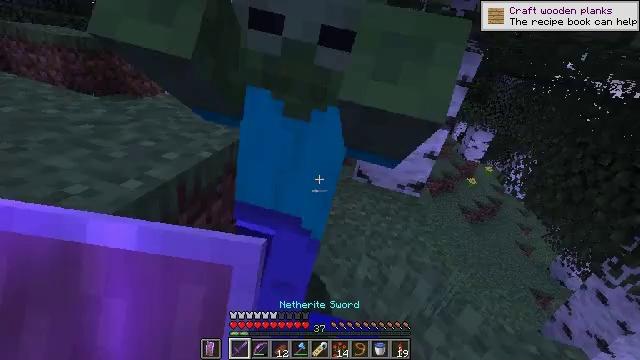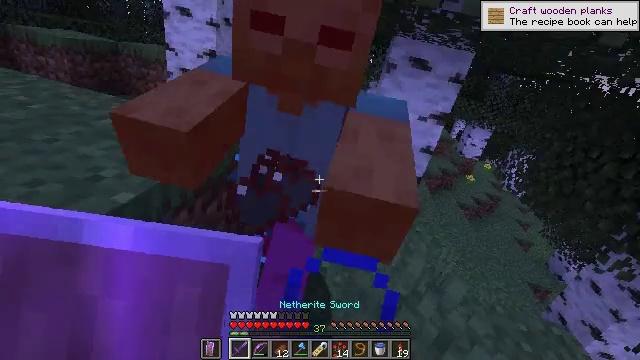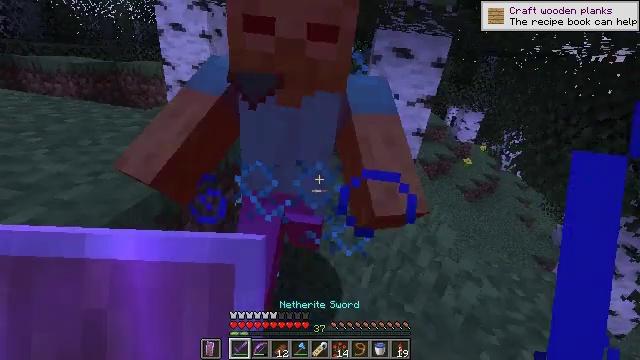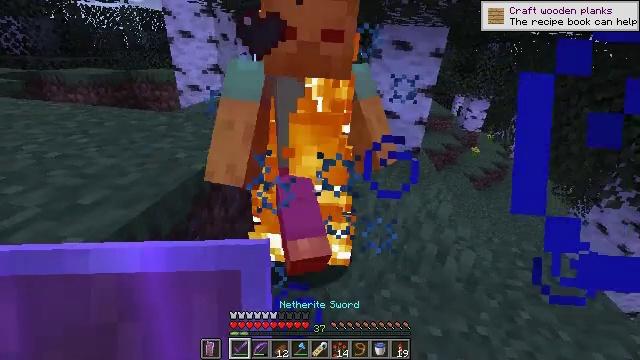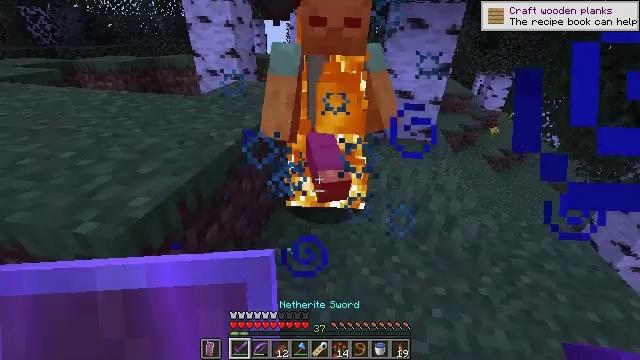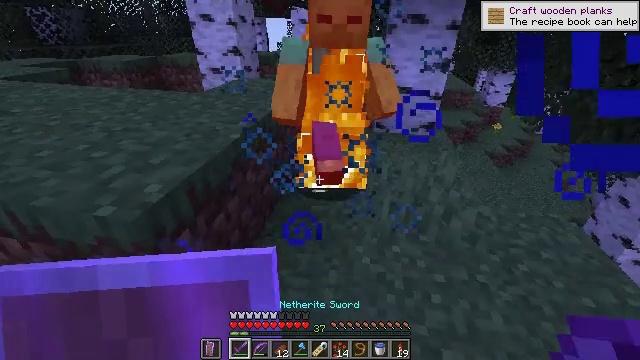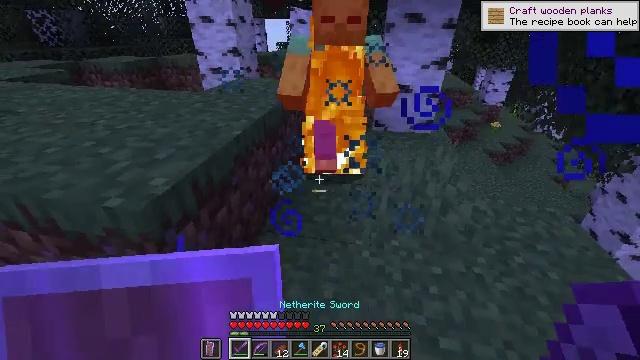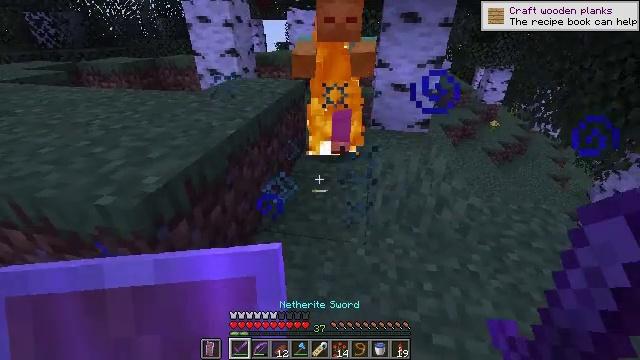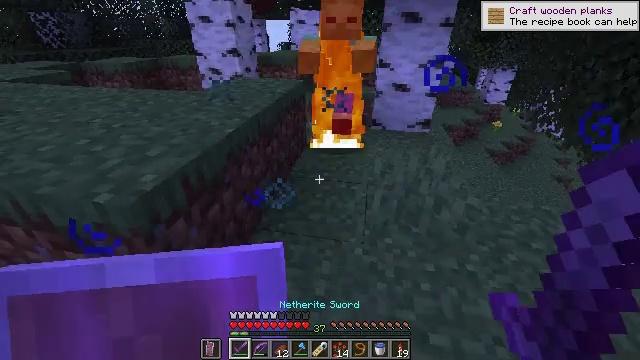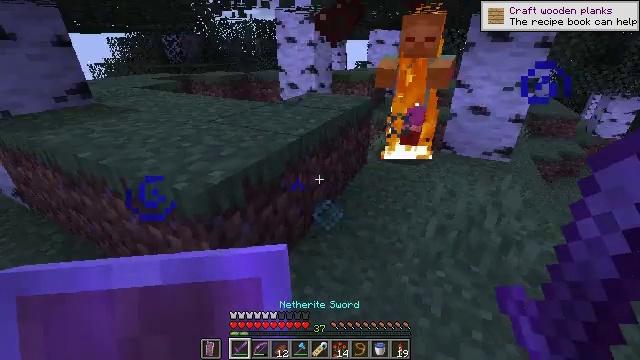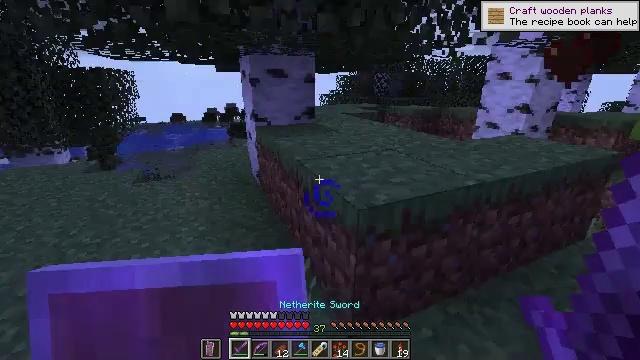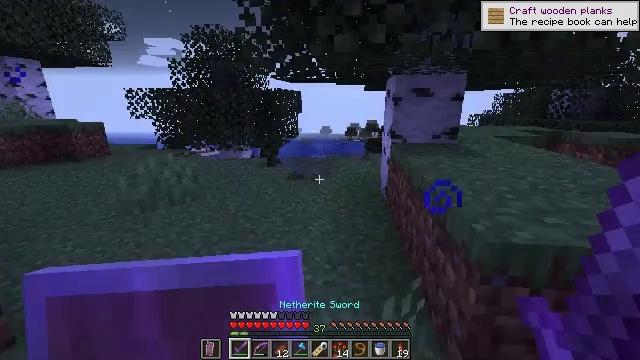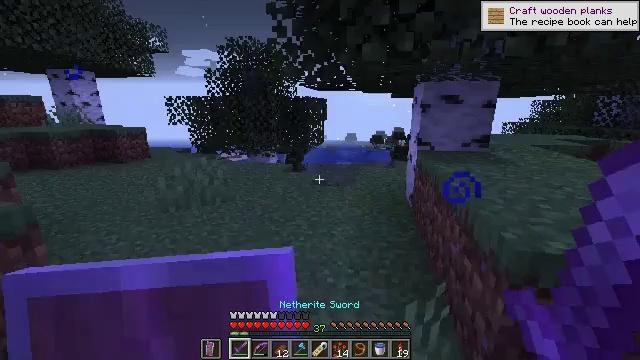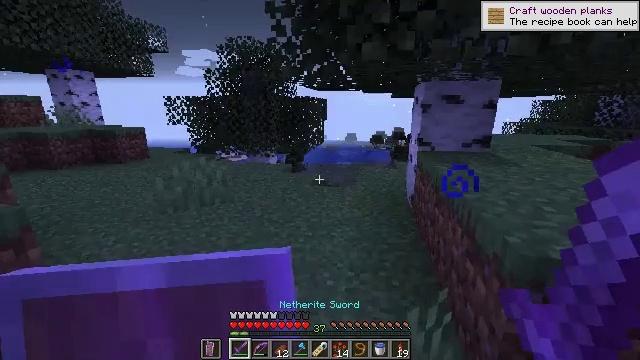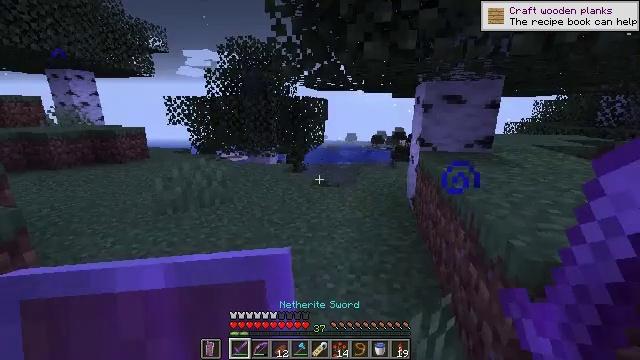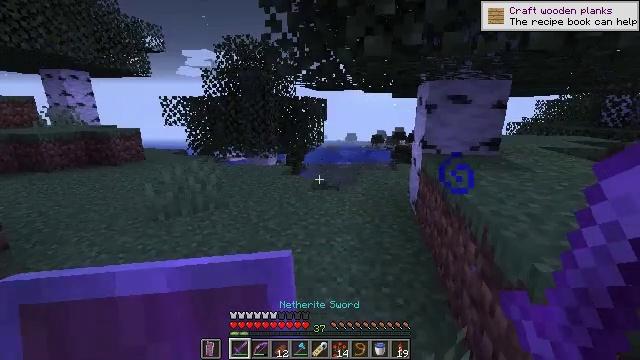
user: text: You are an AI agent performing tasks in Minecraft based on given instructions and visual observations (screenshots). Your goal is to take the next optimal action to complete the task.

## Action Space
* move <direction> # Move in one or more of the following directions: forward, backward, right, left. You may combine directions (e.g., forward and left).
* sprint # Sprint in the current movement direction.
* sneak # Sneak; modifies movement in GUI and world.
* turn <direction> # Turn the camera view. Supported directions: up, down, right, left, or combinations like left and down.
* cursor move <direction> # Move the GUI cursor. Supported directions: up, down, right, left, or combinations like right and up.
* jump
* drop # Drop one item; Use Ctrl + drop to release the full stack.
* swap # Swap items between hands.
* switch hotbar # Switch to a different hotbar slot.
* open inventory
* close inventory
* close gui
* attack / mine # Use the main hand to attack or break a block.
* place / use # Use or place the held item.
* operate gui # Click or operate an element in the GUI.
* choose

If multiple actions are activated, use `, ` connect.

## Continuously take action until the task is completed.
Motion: motion action
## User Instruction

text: Kill mobs.
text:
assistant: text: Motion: move back
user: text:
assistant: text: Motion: move back
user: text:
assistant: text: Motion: move back, turn left
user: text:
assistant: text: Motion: move back, turn left and down
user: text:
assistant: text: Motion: move back
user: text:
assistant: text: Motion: move back
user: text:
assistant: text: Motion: move back
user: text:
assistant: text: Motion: move back
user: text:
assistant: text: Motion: move back, turn left and up
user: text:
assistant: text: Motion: move back, turn left and up
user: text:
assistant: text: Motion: turn left and up
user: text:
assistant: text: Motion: turn left and up
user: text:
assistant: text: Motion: move forward
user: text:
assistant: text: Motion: move forward
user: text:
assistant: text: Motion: move forward
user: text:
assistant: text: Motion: move forward, sprint
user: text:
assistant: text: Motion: move forward, sprint
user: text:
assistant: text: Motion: move forward, sprint
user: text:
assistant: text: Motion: move forward, sprint, turn left
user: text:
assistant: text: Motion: move forward, sprint, turn left
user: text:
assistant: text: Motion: move forward, sprint, turn left
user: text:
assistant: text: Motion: move forward, sprint
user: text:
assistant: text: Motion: move forward, sprint
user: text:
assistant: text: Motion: move forward, sprint, turn left
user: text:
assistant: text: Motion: move forward, sprint, turn left and down
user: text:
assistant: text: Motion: move forward, sprint, turn left
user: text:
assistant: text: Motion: move forward, sprint, turn left
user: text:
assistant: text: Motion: move forward, sprint, turn left
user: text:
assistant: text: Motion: move forward, sprint
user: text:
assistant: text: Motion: move forward, sprint